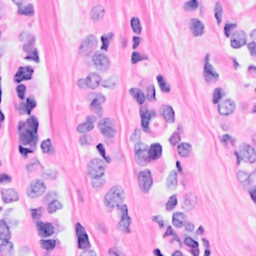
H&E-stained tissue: Breast